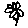
Label: flower